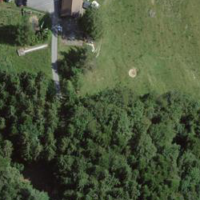
EUNIS habitat code: 41
Species observed at this site:
Fagus sylvatica
Tussilago farfara
Berberis vulgaris
Mercurialis perennis